Field crop: maize
Growth stage: 2
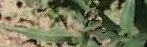
Species: maize